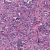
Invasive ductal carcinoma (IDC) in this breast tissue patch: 1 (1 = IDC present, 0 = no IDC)